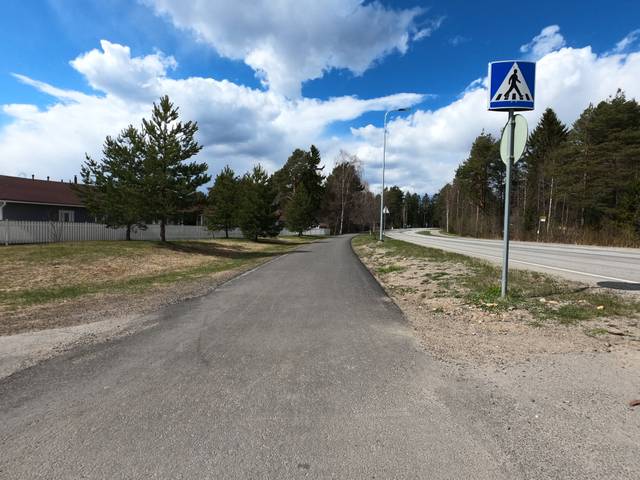
Region: Finland
Coordinates: 62.581, 29.769